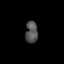
Tissue: skin
Cell type: Epithelial cells
Senescence score: 0.2675
Nuclear area (px): 264
Mean DAPI intensity: 82.197